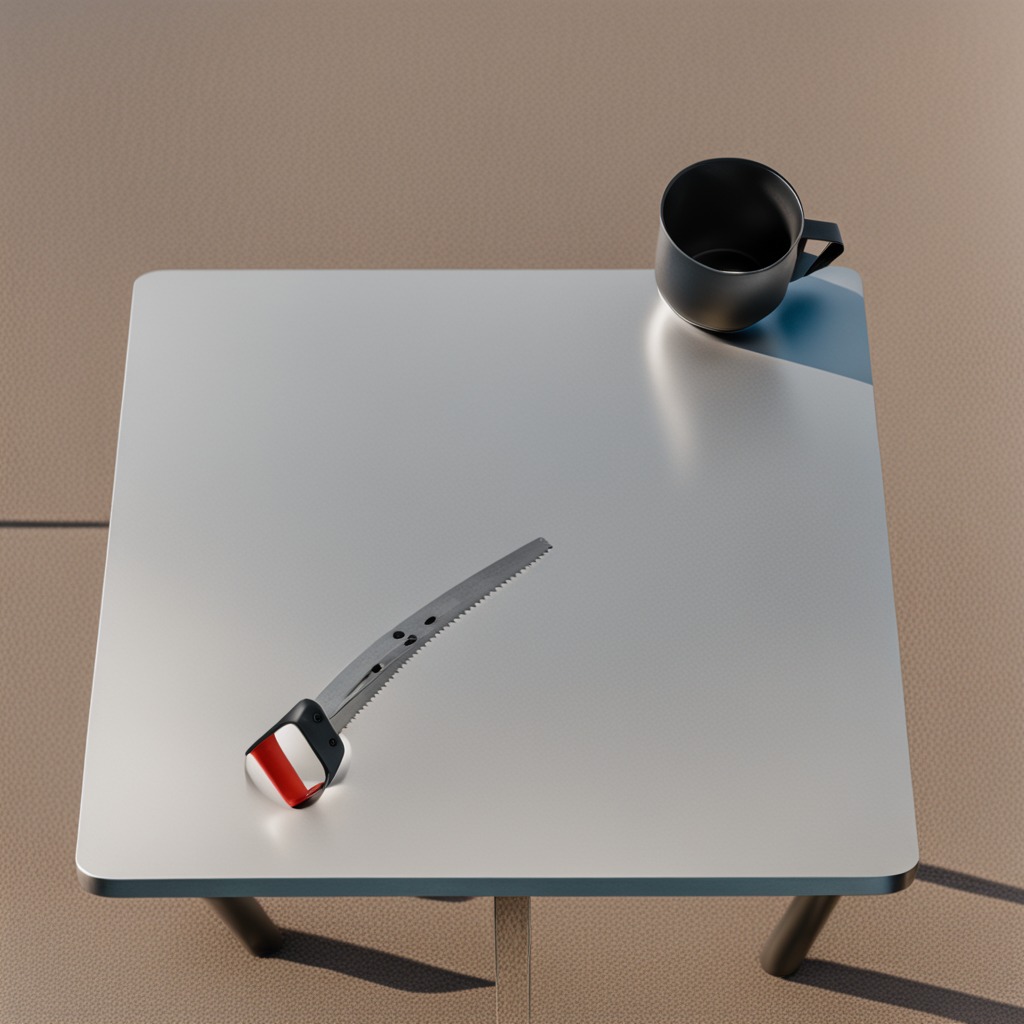
A handheld metal saw lies on the table.